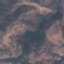
Land use / land cover: HerbaceousVegetation